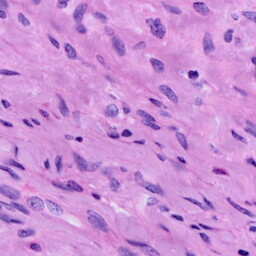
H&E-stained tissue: Cervix